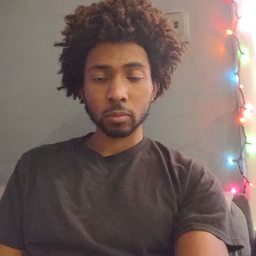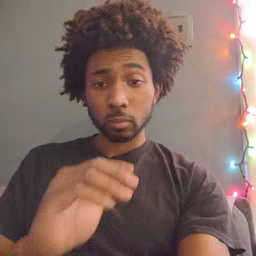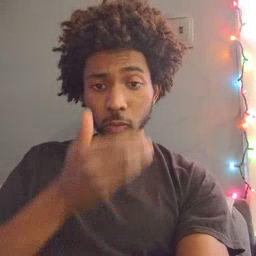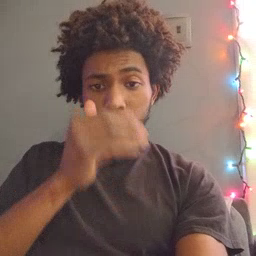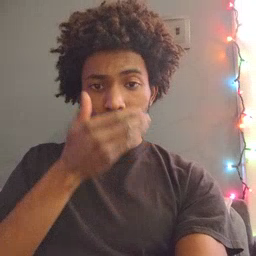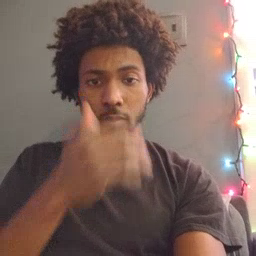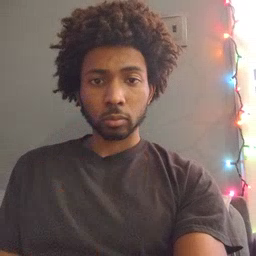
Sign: cereal